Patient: sex F, age 65
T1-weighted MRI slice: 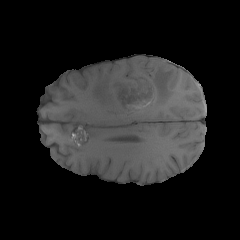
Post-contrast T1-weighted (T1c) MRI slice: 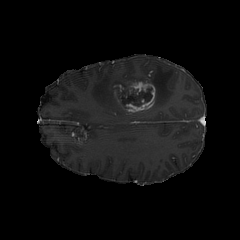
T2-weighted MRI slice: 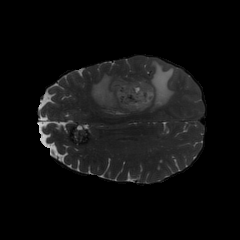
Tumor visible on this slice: yes
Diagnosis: Glioblastoma, IDH-wildtype
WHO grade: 4